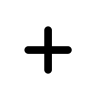
Cursor type: cell
OS/theme: linux-xcursor-pro
Variant: black